Question: I know this is probably a simple question, but I can't seem to figure it out. First of all, I want to specify that I did look over Google and SO for half an hour or so without finding the answer to my question(yes, I am serious).
Basically, I want to rotate a Vector2 around a point(which, in my case, is always the (0, 0) vector). So, I tried to make a function to do it with the parameters being the point to rotate and the angle(in degrees) to rotate by.
Here's a quick drawing showing what I'm trying to achieve:

I want to take V1(red vector), rotate it by an angle A(blue), to obtain a new vector (V2, green). In this example I used one of the simplest case: V1 on the axis, and a 90 degree angle, but I want the function to handle more "" cases too.
So here's my function:
'''
public static Vector2 RotateVector2(Vector2 point, float degrees)
{
return Vector2.Transform(point,
Matrix.CreateRotationZ(MathHelper.ToRadians(degrees)));
}
'''
So, what am I doing wrong? When I run the code and call this function with the (0, -1) vector and a 90 degrees angle, I get the vector (1, 4.371139E-08) ...
Also, what if I want to accept a point to rotate around as a parameter too? So that the rotation doesn't always happen around (0, 0)...
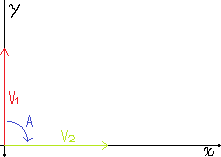
Answer: Chris Schmich's answer regarding floating point precision and using radians is correct. I suggest an alternate implementation for RotateVector2 and answer the second part of your question.
Building a 4x4 rotation matrix to rotate a vector will cause a lot of unnecessary operations. The matrix transform is actually doing the following but using a lot of redundant math:
'''
public static Vector2 RotateVector2(Vector2 point, float radians)
{
float cosRadians = (float)Math.Cos(radians);
float sinRadians = (float)Math.Sin(radians);
return new Vector2(
point.X * cosRadians - point.Y * sinRadians,
point.X * sinRadians + point.Y * cosRadians);
}
'''
If you want to rotate around an arbitrary point, you first need to translate your space so that the point to be rotated around is the origin, do the rotation and then reverse the translation.
'''
public static Vector2 RotateVector2(Vector2 point, float radians, Vector2 pivot)
{
float cosRadians = (float)Math.Cos(radians);
float sinRadians = (float)Math.Sin(radians);
Vector2 translatedPoint = new Vector2();
translatedPoint.X = point.X - pivot.X;
translatedPoint.Y = point.Y - pivot.Y;
Vector2 rotatedPoint = new Vector2();
rotatedPoint.X = translatedPoint.X * cosRadians - translatedPoint.Y * sinRadians + pivot.X;
rotatedPoint.Y = translatedPoint.X * sinRadians + translatedPoint.Y * cosRadians + pivot.Y;
return rotatedPoint;
}
'''
Note that the vector arithmetic has been inlined for maximum speed.